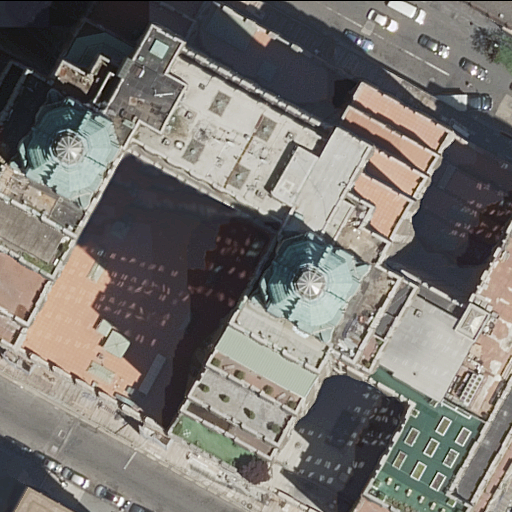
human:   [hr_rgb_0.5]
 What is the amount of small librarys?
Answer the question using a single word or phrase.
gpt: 0

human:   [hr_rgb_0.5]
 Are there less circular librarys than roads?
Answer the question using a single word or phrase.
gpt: yes

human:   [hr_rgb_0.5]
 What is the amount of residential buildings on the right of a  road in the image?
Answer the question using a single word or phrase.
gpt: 1

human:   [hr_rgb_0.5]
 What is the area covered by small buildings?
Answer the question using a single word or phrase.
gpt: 27m2

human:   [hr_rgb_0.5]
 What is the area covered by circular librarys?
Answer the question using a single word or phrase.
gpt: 0m2

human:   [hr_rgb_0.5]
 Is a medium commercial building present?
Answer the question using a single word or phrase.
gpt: no

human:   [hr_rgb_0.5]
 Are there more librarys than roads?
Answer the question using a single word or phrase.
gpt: no

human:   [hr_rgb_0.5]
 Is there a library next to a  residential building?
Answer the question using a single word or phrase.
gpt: yes

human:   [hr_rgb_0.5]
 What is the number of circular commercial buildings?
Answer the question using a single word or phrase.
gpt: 0

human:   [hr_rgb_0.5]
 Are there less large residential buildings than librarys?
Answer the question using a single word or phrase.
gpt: no

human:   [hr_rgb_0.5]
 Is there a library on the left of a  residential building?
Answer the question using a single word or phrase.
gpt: no

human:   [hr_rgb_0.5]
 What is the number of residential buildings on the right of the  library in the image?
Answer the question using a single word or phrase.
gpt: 0

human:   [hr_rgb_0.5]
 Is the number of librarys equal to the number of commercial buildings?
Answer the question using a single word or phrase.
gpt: no

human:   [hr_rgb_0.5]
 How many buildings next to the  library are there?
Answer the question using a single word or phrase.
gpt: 3

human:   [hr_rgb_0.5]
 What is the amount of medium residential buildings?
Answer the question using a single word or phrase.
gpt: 0

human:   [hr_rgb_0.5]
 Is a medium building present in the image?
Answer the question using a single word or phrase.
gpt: no

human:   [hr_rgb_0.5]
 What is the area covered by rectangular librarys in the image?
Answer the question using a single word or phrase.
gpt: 771m2

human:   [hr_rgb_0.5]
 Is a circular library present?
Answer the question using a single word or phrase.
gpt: no

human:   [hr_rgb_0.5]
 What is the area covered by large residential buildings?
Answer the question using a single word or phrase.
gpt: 788m2

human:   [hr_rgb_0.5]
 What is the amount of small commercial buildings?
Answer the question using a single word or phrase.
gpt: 0

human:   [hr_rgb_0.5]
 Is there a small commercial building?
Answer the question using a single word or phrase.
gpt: no

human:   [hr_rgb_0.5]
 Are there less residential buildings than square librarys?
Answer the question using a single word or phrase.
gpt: no

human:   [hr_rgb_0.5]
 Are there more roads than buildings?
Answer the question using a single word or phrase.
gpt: no

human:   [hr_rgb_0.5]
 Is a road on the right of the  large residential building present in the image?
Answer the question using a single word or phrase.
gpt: no

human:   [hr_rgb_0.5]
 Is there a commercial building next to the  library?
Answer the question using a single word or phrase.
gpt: no

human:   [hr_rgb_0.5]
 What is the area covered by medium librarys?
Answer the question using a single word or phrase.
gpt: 0m2

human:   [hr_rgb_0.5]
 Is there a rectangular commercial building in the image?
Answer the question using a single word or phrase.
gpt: no

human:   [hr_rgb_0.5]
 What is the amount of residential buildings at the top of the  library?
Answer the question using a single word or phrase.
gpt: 0

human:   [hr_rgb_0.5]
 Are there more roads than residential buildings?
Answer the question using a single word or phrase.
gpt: yes

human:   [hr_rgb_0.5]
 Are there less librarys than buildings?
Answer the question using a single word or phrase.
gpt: yes

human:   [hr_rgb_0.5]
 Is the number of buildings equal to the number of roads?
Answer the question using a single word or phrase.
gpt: yes

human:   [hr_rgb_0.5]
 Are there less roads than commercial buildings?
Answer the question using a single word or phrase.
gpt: no

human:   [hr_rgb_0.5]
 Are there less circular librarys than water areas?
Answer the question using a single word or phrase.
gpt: no

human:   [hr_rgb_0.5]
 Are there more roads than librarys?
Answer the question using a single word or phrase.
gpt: yes

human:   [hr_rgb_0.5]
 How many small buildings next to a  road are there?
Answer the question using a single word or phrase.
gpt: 1

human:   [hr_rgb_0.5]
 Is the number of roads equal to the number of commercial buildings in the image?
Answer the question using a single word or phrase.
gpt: no